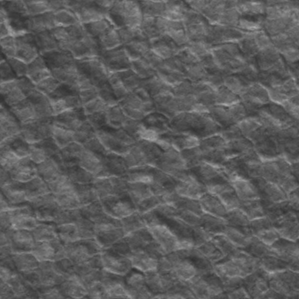
Label: frost